Question: Actually having two listviews with scrollbars, one of the listview is not scrolling it.
Below is the code of the
-
'''
<TableLayout
android:layout_width="wrap_content"
android:layout_height="wrap_content" >
<TableRow
android:id="@+id/tableRow1"
android:layout_width="fill_parent"
android:layout_height="230dp" >
<LinearLayout
android:id="@+id/Container"
android:layout_width="230dp"
android:layout_height="230dp"
android:layout_marginLeft="50dp"
android:orientation="horizontal" >
<ImageView
android:id="@+id/ImageView01"
android:layout_width="100dp"
android:layout_height="100dp"
android:layout_marginTop="50dp"
android:src="@drawable/sky2_bgr" >
</ImageView>
<ImageView
android:id="@+id/ImageView02"
android:layout_width="100dp"
android:layout_height="100dp"
android:layout_marginTop="50dp"
android:src="@drawable/sky_2bgr" >
</ImageView>
<ImageView
android:id="@+id/ImageView03"
android:layout_width="100dp"
android:layout_height="100dp"
android:layout_marginTop="50dp"
android:src="@drawable/sky_3bgr" >
</ImageView>
</LinearLayout>
</TableRow>
</TableLayout>
<TableRow
android:id="@+id/tableRow2"
android:layout_width="fill_parent"
android:layout_height="230dp"
android:layout_marginTop="10dp" >
<RelativeLayout
android:id="@+id/rel"
android:layout_width="140dp"
android:layout_height="230dp"
android:layout_marginLeft="5dp"
android:orientation="horizontal"
align_parentTop="true" >
<TextView
android:id="@+id/activity1_name"
android:layout_width="75dp"
android:layout_height="30dp"
android:text="Friends Activity"
android:textSize="10dip"
android:textStyle="bold" />
<ListView
android:id="@+id/contentlist"
android:layout_width="fill_parent"
android:layout_height="230dp"
android:layout_below="@+id/activity1_name"
android:layout_weight="1"
android:scrollbars="vertical"
android:textSize="10dip" >
</ListView>
</RelativeLayout>
<RelativeLayout
android:layout_width="150dp"
android:layout_height="300dp"
android:layout_marginLeft="5dp"
android:orientation="horizontal">
<TextView
android:id="@+id/activity2_name"
android:layout_width="75dip"
android:layout_height="30dip"
android:text="News Feed"
android:textSize="10dip"
android:textStyle="bold" >
</TextView>
<ListView
android:id="@+id/newslist"
android:layout_width="fill_parent"
android:layout_height="280dp"
android:layout_below="@+id/activity2_name"
android:layout_weight="1"
android:scrollbars="vertical"
android:textSize="10dip">
</ListView>
</RelativeLayout>
</TableRow>
'''
-

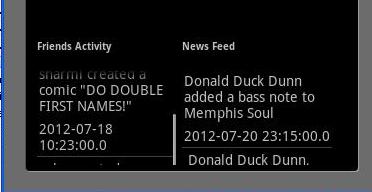
Answer: '''
<TableRow
android:id="@+id/tableRow2"
android:layout_width="fill_parent"
android:layout_height="230dp"
android:layout_marginTop="10dp" >
<ScrollView
android:layout_width="fill_parent"
android:layout_height="fill_parent"
android:overScrollMode="always"
android:isScrollContainer="true"
android:scrollbarAlwaysDrawVerticalTrack="true"
android:scrollbarStyle="outsideInset"
android:scrollbars="vertical">
<RelativeLayout
android:id="@+id/rel"
android:layout_width="140dp"
android:layout_height="230dp"
android:layout_marginLeft="5dp"
android:orientation="horizontal"
android:layout_alignParentTop="true" >
<TextView
android:id="@+id/activity1_name"
android:layout_width="75dp"
android:layout_height="30dp"
android:text="Friends Activity"
android:textSize="10dip"
android:textStyle="bold" />
<ListView
android:id="@+id/contentlist"
android:layout_width="fill_parent"
android:layout_height="230dp"
android:layout_below="@+id/activity1_name"
android:layout_weight="1"
android:scrollbars="vertical"
android:textSize="10dip" >
</ListView>
</RelativeLayout>
</ScrollView>
<ScrollView
android:layout_width="fill_parent"
android:layout_height="fill_parent"
android:overScrollMode="always"
android:isScrollContainer="true"
android:scrollbarAlwaysDrawVerticalTrack="true"
android:scrollbarStyle="outsideInset"
android:scrollbars="vertical">
<RelativeLayout
android:layout_width="150dp"
android:layout_height="300dp"
android:layout_marginLeft="5dp"
android:orientation="horizontal">
<TextView
android:id="@+id/activity2_name"
android:layout_width="75dip"
android:layout_height="30dip"
android:text="News Feed"
android:textSize="10dip"
android:textStyle="bold" >
</TextView>
<ListView
android:id="@+id/newslist"
android:layout_width="fill_parent"
android:layout_height="280dp"
android:layout_below="@+id/activity2_name"
android:layout_weight="1"
android:scrollbars="vertical"
android:textSize="10dip">
</ListView>
</RelativeLayout>
</ScrollView>
</TableRow>
'''